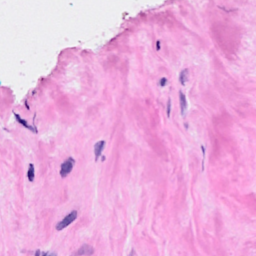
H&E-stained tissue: Breast